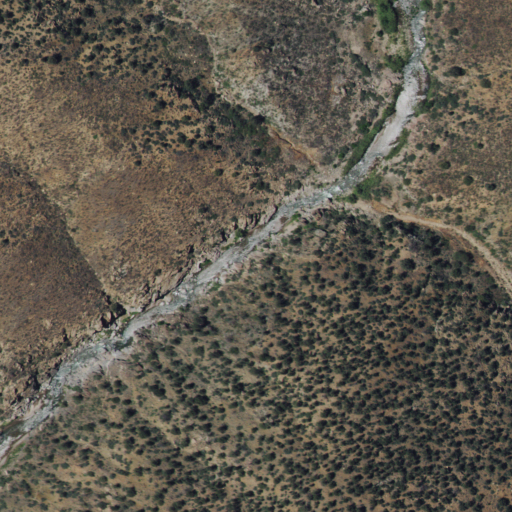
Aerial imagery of valley in New Mexico named Rough Canyon containing shrub and open water